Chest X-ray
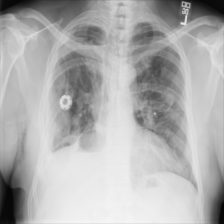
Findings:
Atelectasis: negative
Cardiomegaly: negative
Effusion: negative
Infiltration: negative
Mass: negative
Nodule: positive
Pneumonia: negative
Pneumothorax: positive
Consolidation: negative
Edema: negative
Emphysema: negative
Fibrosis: negative
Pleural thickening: negative
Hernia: negative